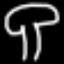
Label: mushroom